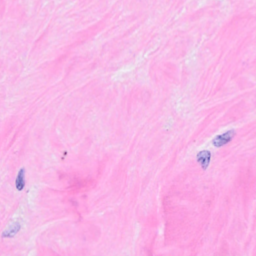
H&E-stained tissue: Breast